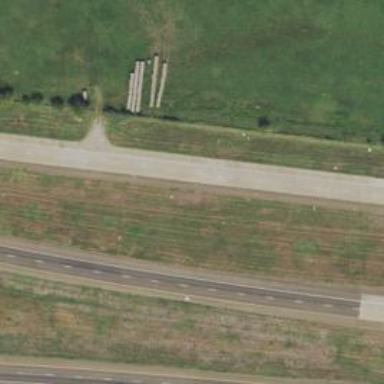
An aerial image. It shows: Tertiary road known as frontage road.